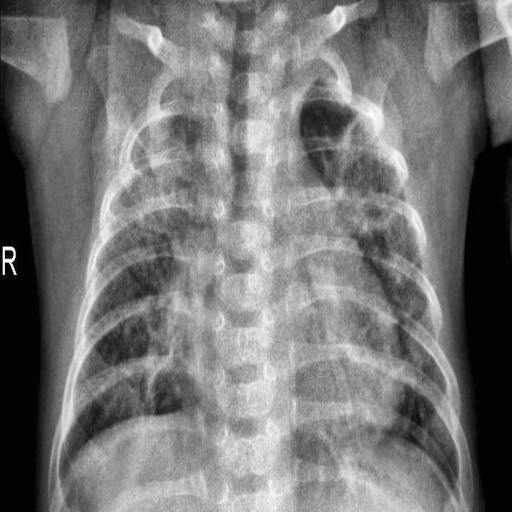
Finding: PNEUMONIA